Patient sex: M
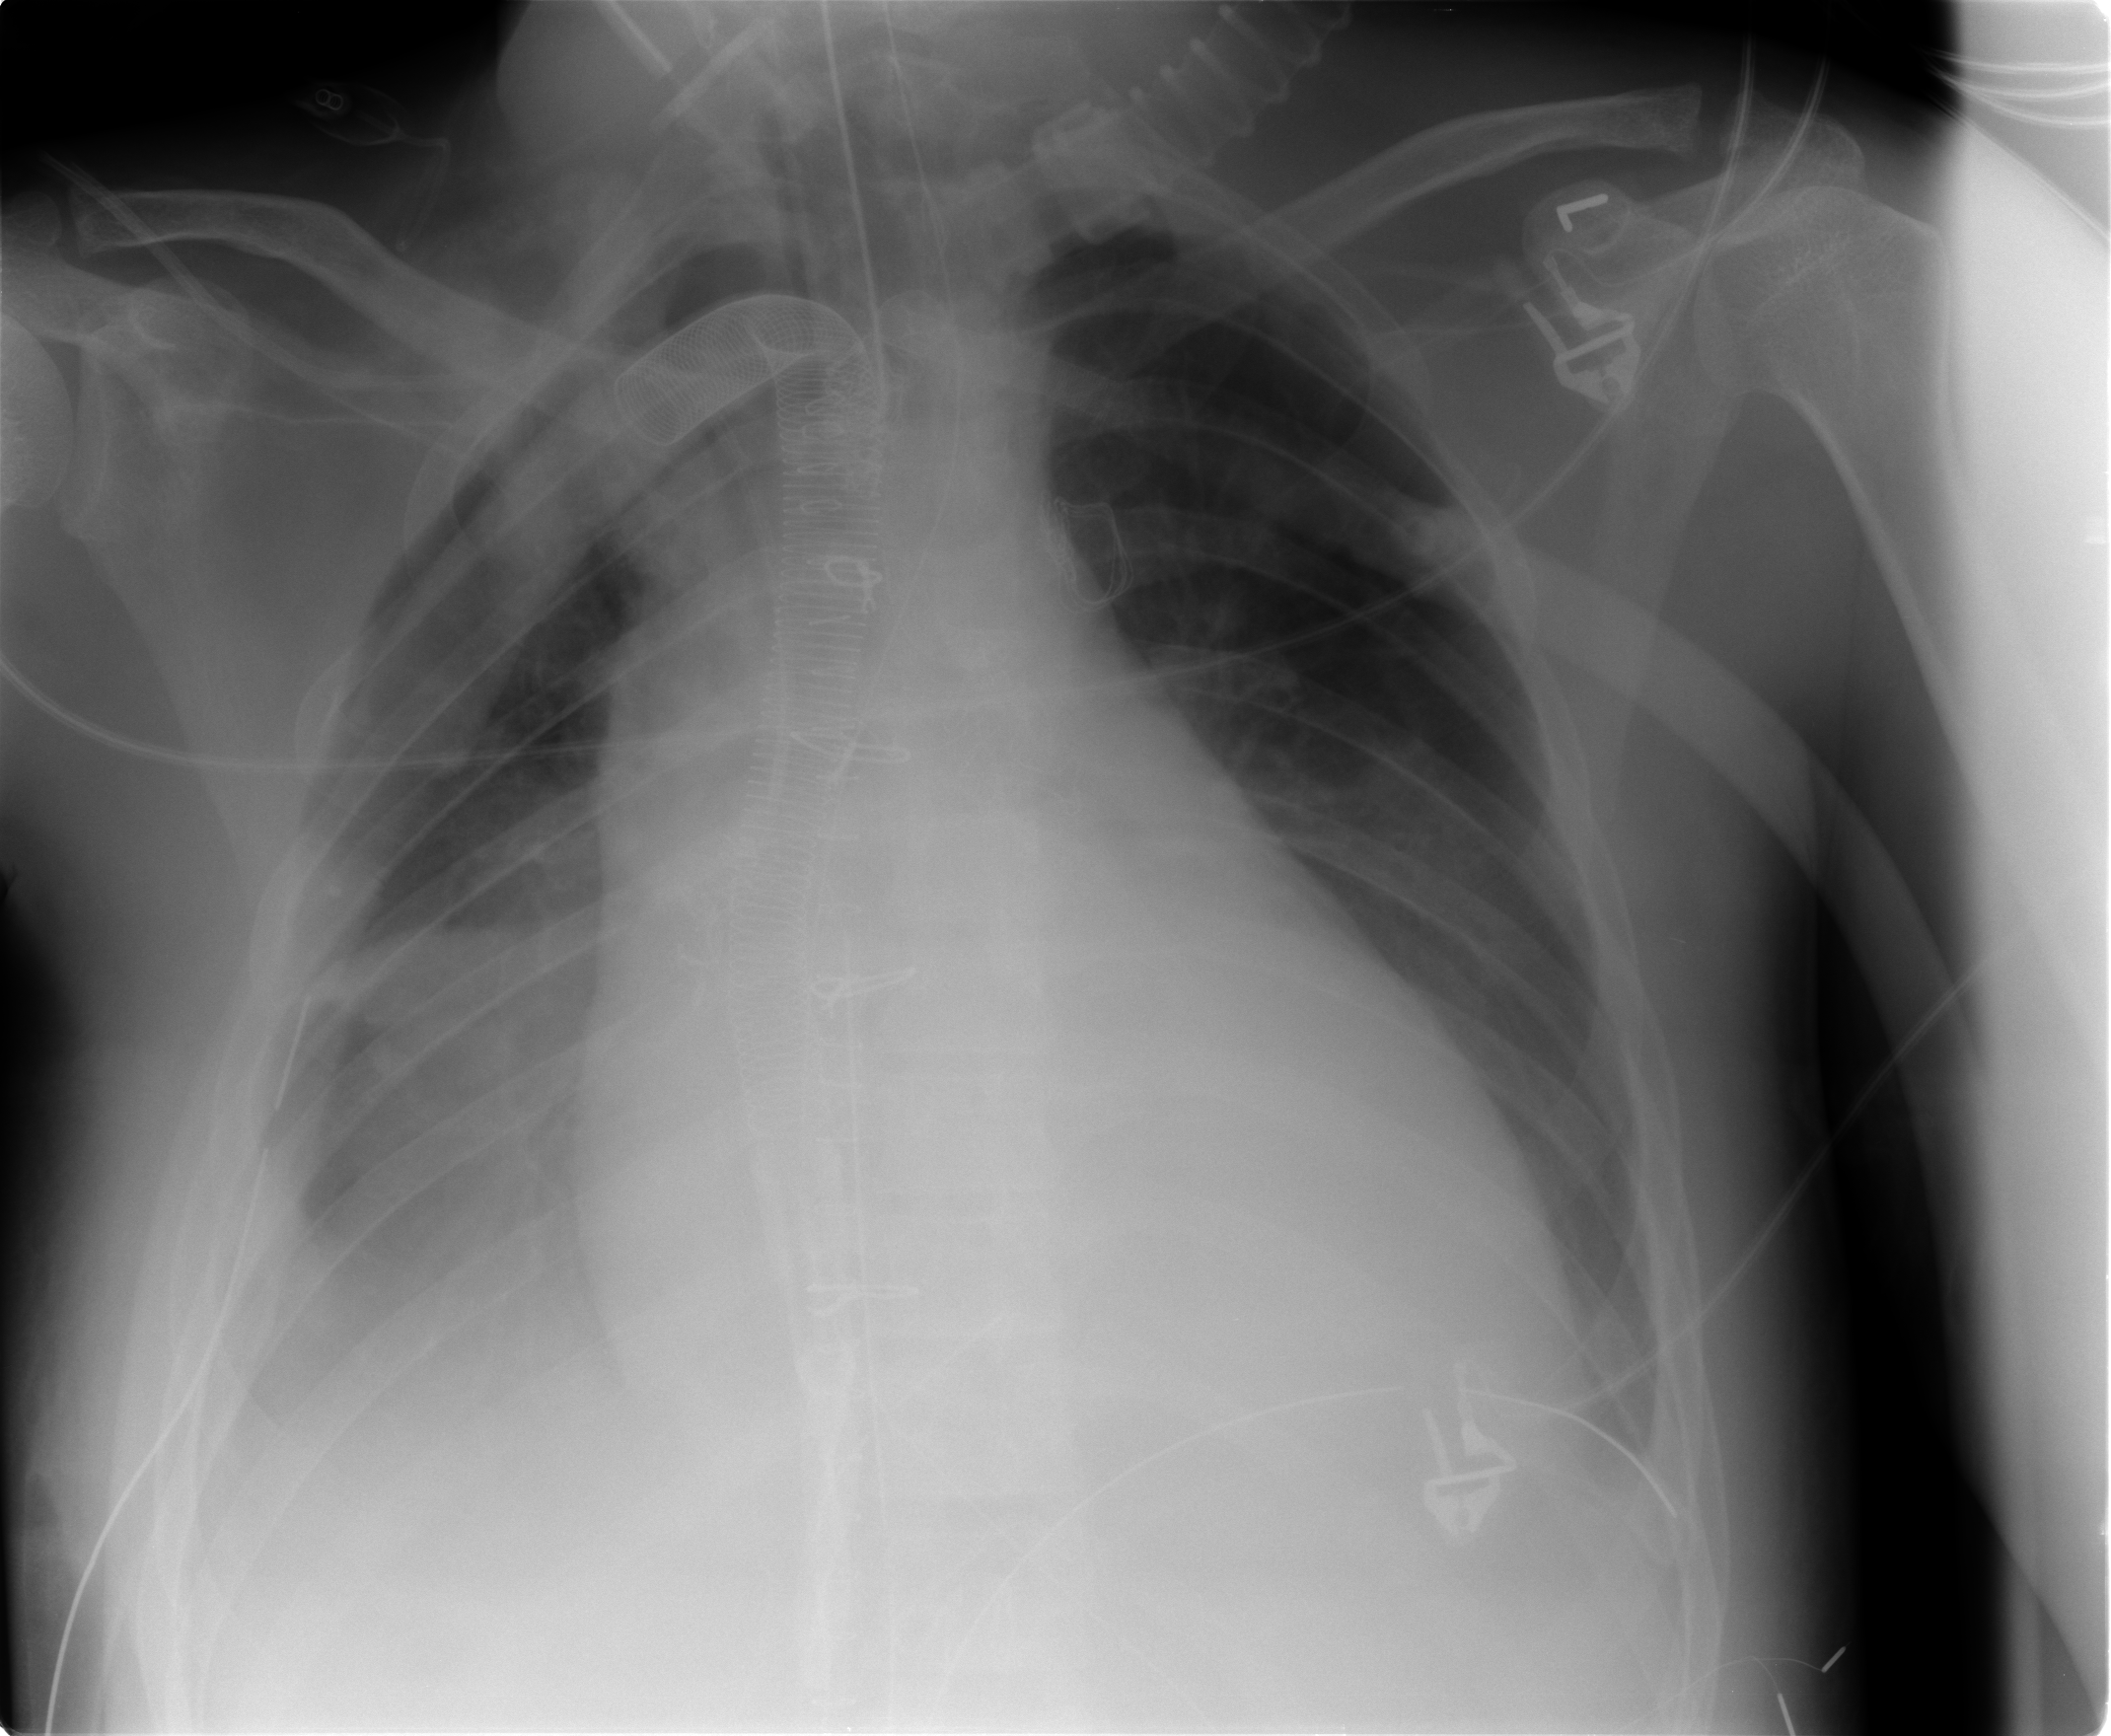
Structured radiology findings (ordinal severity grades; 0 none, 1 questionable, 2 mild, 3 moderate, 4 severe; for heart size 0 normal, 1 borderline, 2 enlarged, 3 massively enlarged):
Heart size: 2
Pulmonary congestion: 0
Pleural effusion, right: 2
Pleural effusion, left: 1
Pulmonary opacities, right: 0
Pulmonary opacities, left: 1
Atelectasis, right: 3
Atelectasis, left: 2